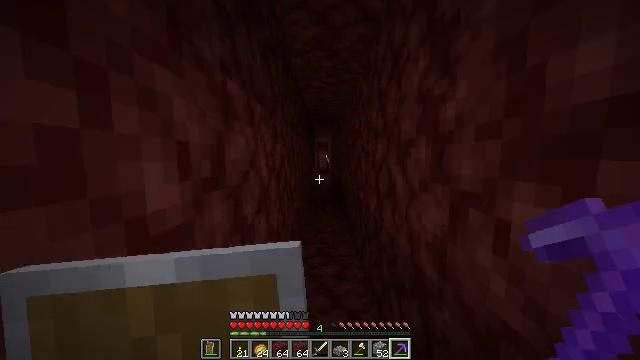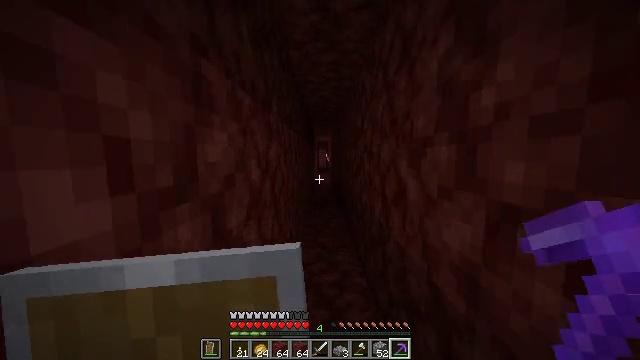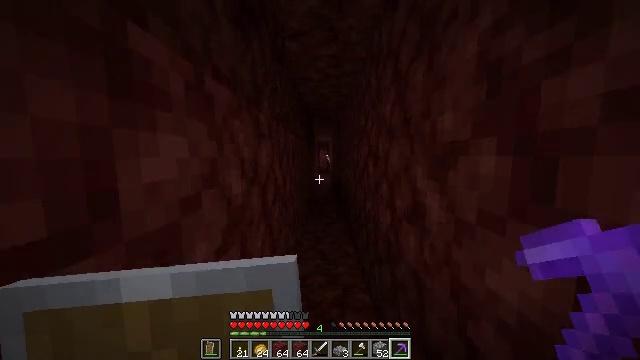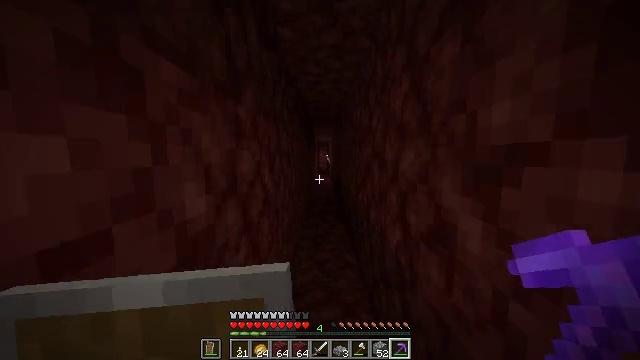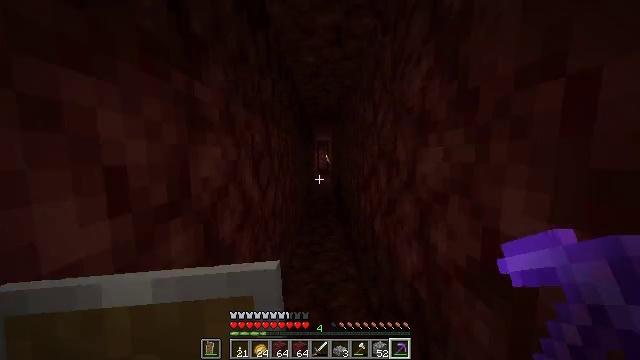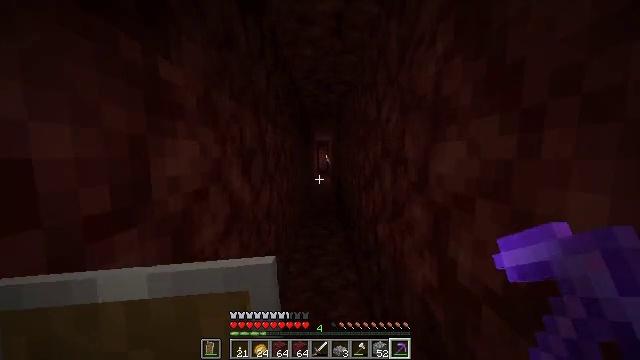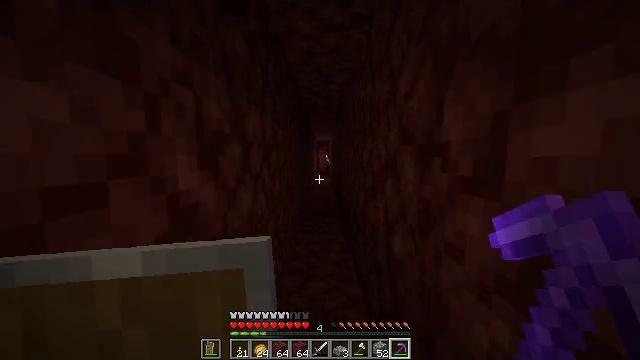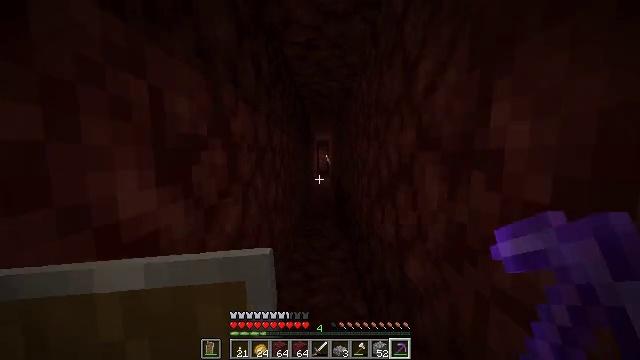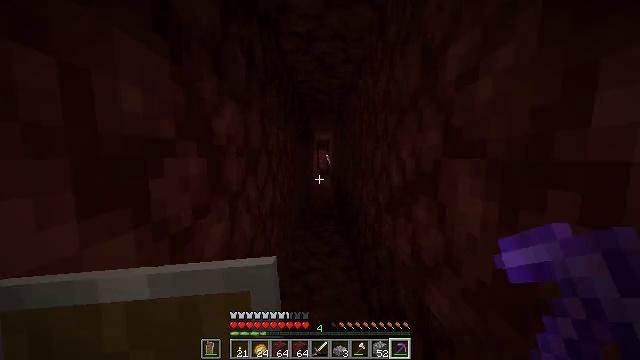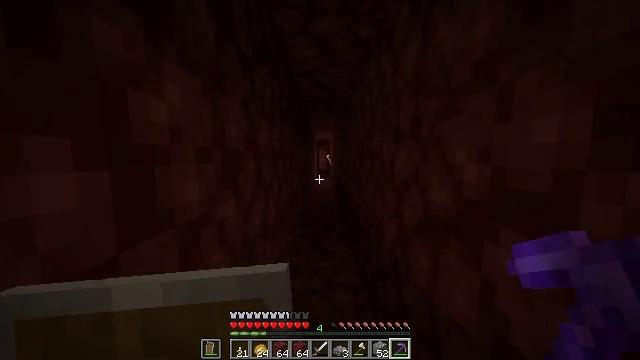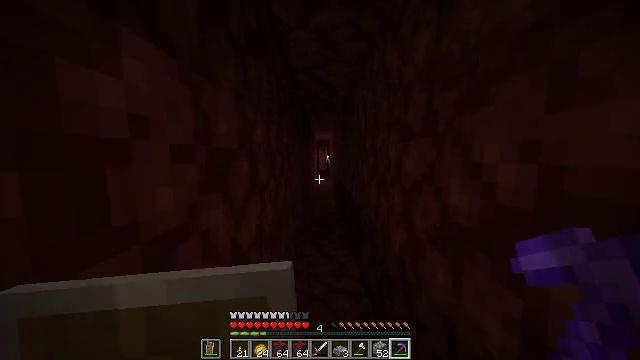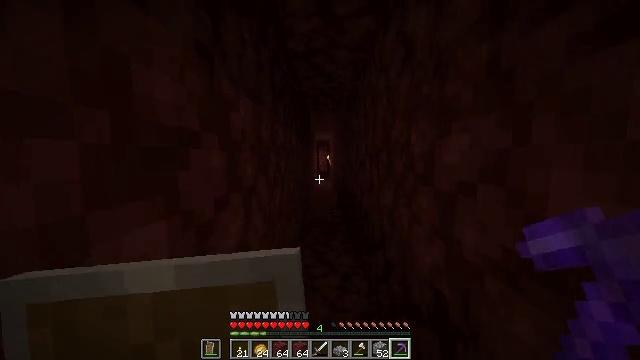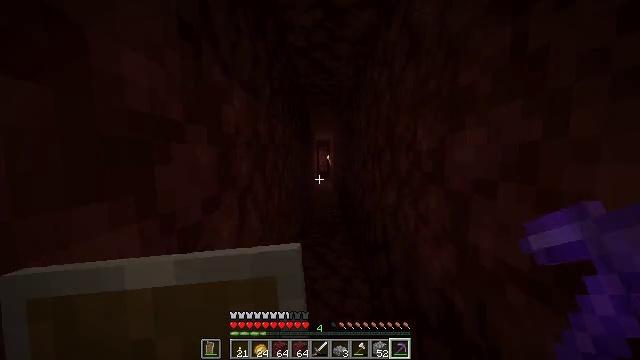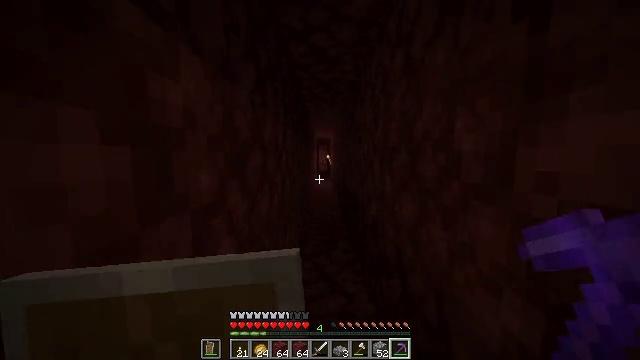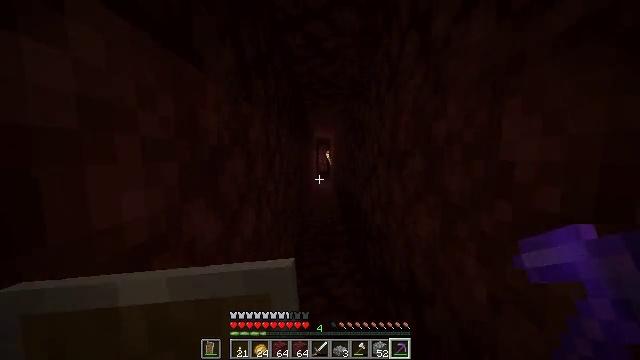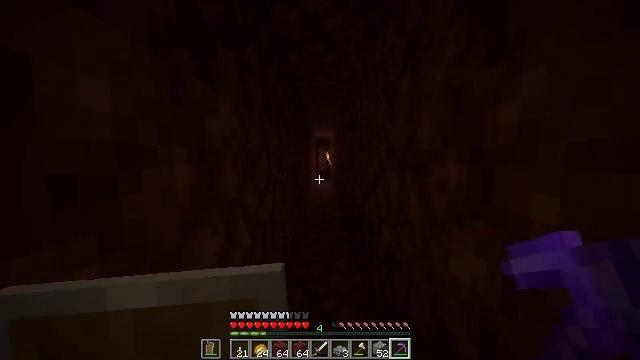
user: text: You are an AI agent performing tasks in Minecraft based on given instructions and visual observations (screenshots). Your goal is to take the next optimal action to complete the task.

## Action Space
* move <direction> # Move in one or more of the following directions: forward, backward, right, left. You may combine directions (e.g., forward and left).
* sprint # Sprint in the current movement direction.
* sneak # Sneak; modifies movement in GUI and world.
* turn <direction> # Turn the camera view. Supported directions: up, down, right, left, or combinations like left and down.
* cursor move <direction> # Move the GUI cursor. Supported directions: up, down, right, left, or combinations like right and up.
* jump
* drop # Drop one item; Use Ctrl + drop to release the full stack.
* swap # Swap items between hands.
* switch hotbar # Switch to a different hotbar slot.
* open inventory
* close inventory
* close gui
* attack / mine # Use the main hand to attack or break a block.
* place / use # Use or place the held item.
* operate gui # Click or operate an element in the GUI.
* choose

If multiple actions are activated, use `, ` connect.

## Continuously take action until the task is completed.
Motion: motion action
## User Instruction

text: craft item air
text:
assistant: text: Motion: move forward
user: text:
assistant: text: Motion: move forward
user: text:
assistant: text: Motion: move forward
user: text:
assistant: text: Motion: move forward
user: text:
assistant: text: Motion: move forward
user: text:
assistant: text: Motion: move forward
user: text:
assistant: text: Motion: move forward
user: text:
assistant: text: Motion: move forward
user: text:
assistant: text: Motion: move forward
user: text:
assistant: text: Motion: move forward
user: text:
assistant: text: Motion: move forward
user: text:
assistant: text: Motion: move forward
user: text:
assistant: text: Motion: move forward
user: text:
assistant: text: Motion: move forward
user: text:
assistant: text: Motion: move forward
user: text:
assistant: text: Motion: move forward
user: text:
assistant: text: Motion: move forward
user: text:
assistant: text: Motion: move forward
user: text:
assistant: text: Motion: move forward
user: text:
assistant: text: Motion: move forward
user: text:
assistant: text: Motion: move forward
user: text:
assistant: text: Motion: move forward
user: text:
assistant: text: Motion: move forward
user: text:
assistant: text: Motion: move forward
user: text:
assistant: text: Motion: move forward
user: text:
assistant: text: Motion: move forward
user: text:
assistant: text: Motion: move forward
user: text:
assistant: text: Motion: move forward
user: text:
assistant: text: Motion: move forward
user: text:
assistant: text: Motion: move forward